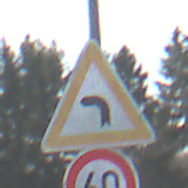
Verkehrszeichen: KurveLinks
Zusatzzeichen unten: Geschwindigkeit60
Umgebung: Outdoor, Suburban
Tageszeit: Midday
Wetter: PartlyCloudy
Licht: Natural
Jahreszeit: NotSpecified
Kontrast: HighContrast